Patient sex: F
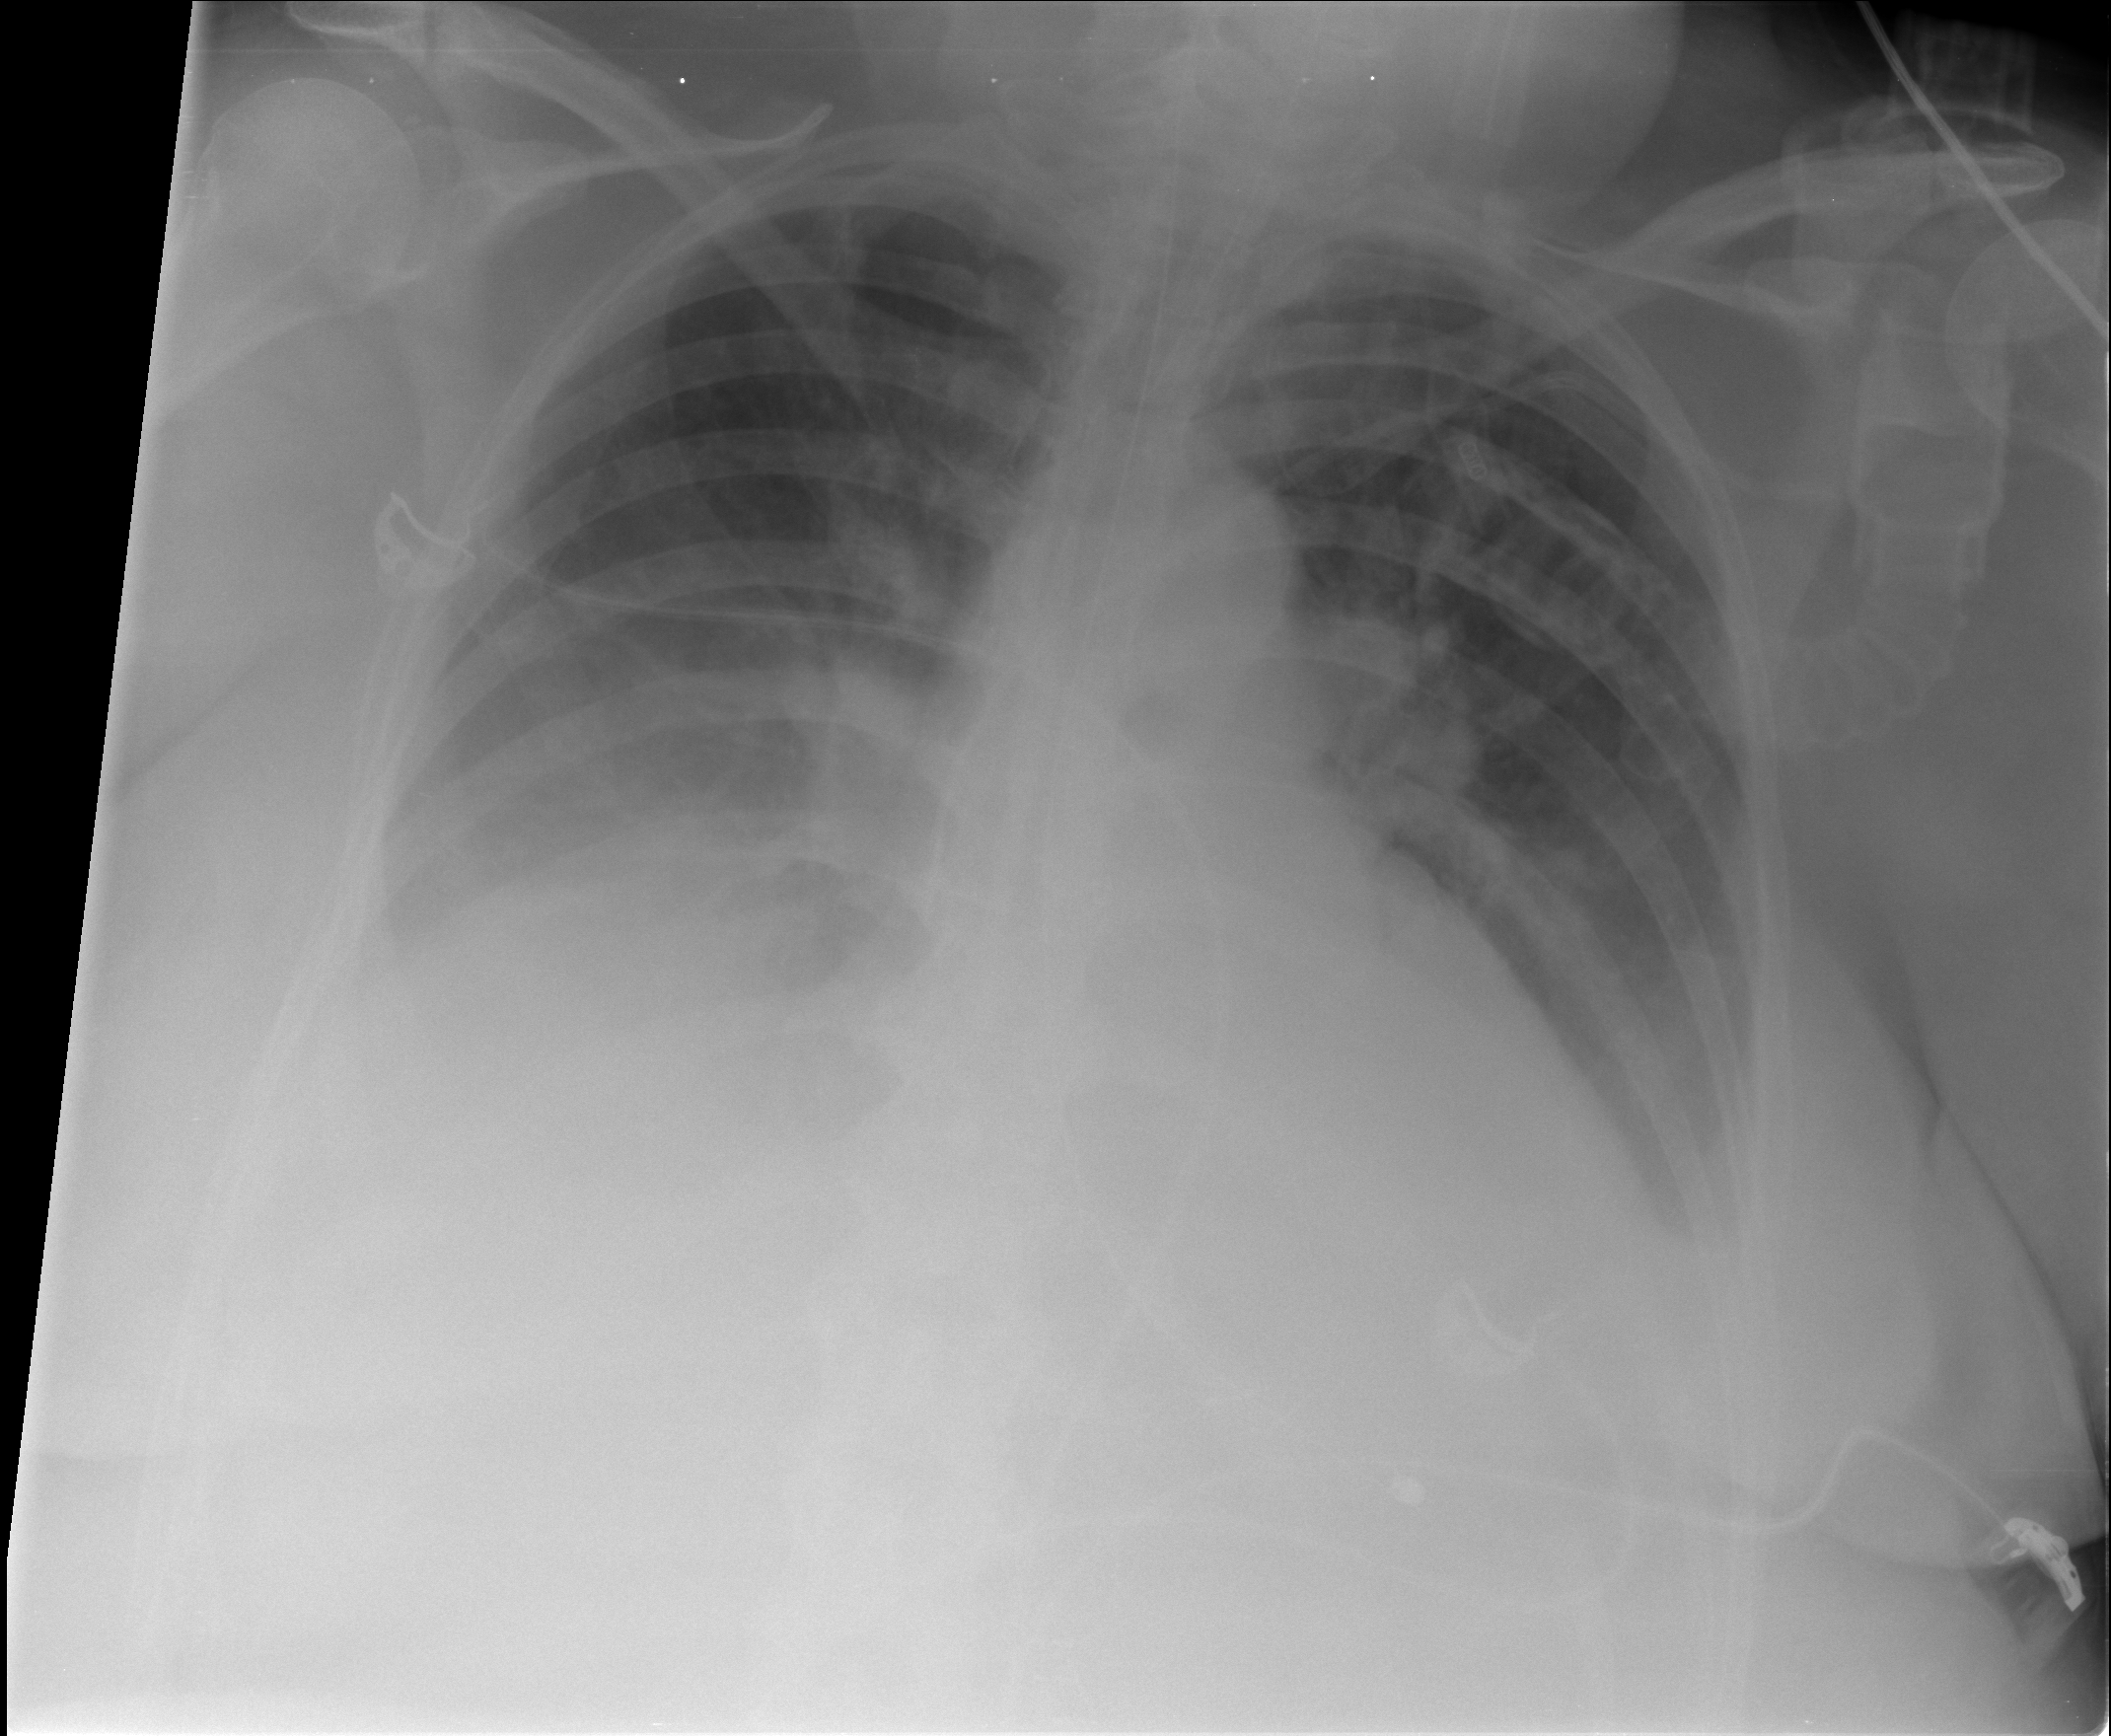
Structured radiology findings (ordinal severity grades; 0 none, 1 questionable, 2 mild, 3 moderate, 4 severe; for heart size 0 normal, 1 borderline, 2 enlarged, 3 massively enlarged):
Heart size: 2
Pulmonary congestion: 0
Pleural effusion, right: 2
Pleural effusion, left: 1
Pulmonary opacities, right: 0
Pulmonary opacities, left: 0
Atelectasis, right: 2
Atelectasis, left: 2